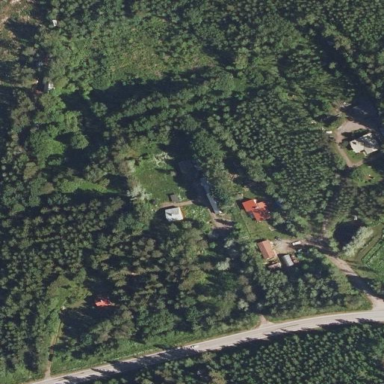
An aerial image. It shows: Beautiful woodland area.